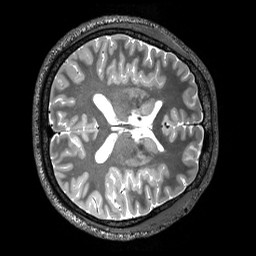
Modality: T2w
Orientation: axial
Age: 26
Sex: male
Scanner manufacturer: siemens
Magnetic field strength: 3 T
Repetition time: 3.2 s
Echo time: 0.565 s